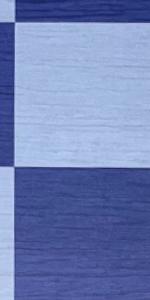
Label: Empty